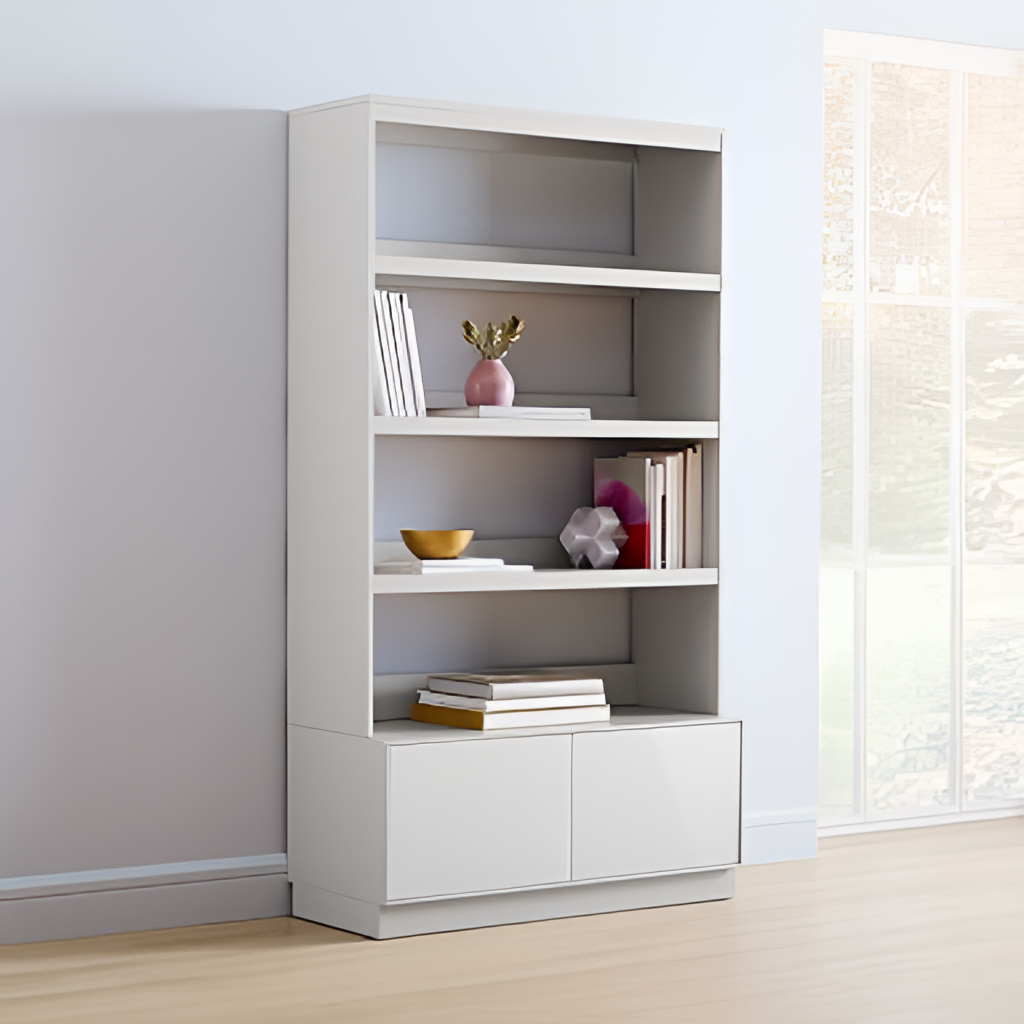
living room, white wood bookshelf, wood flooring, with plank pattern, paint wallpaper, with vertical two tone pattern, minimalist